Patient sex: M
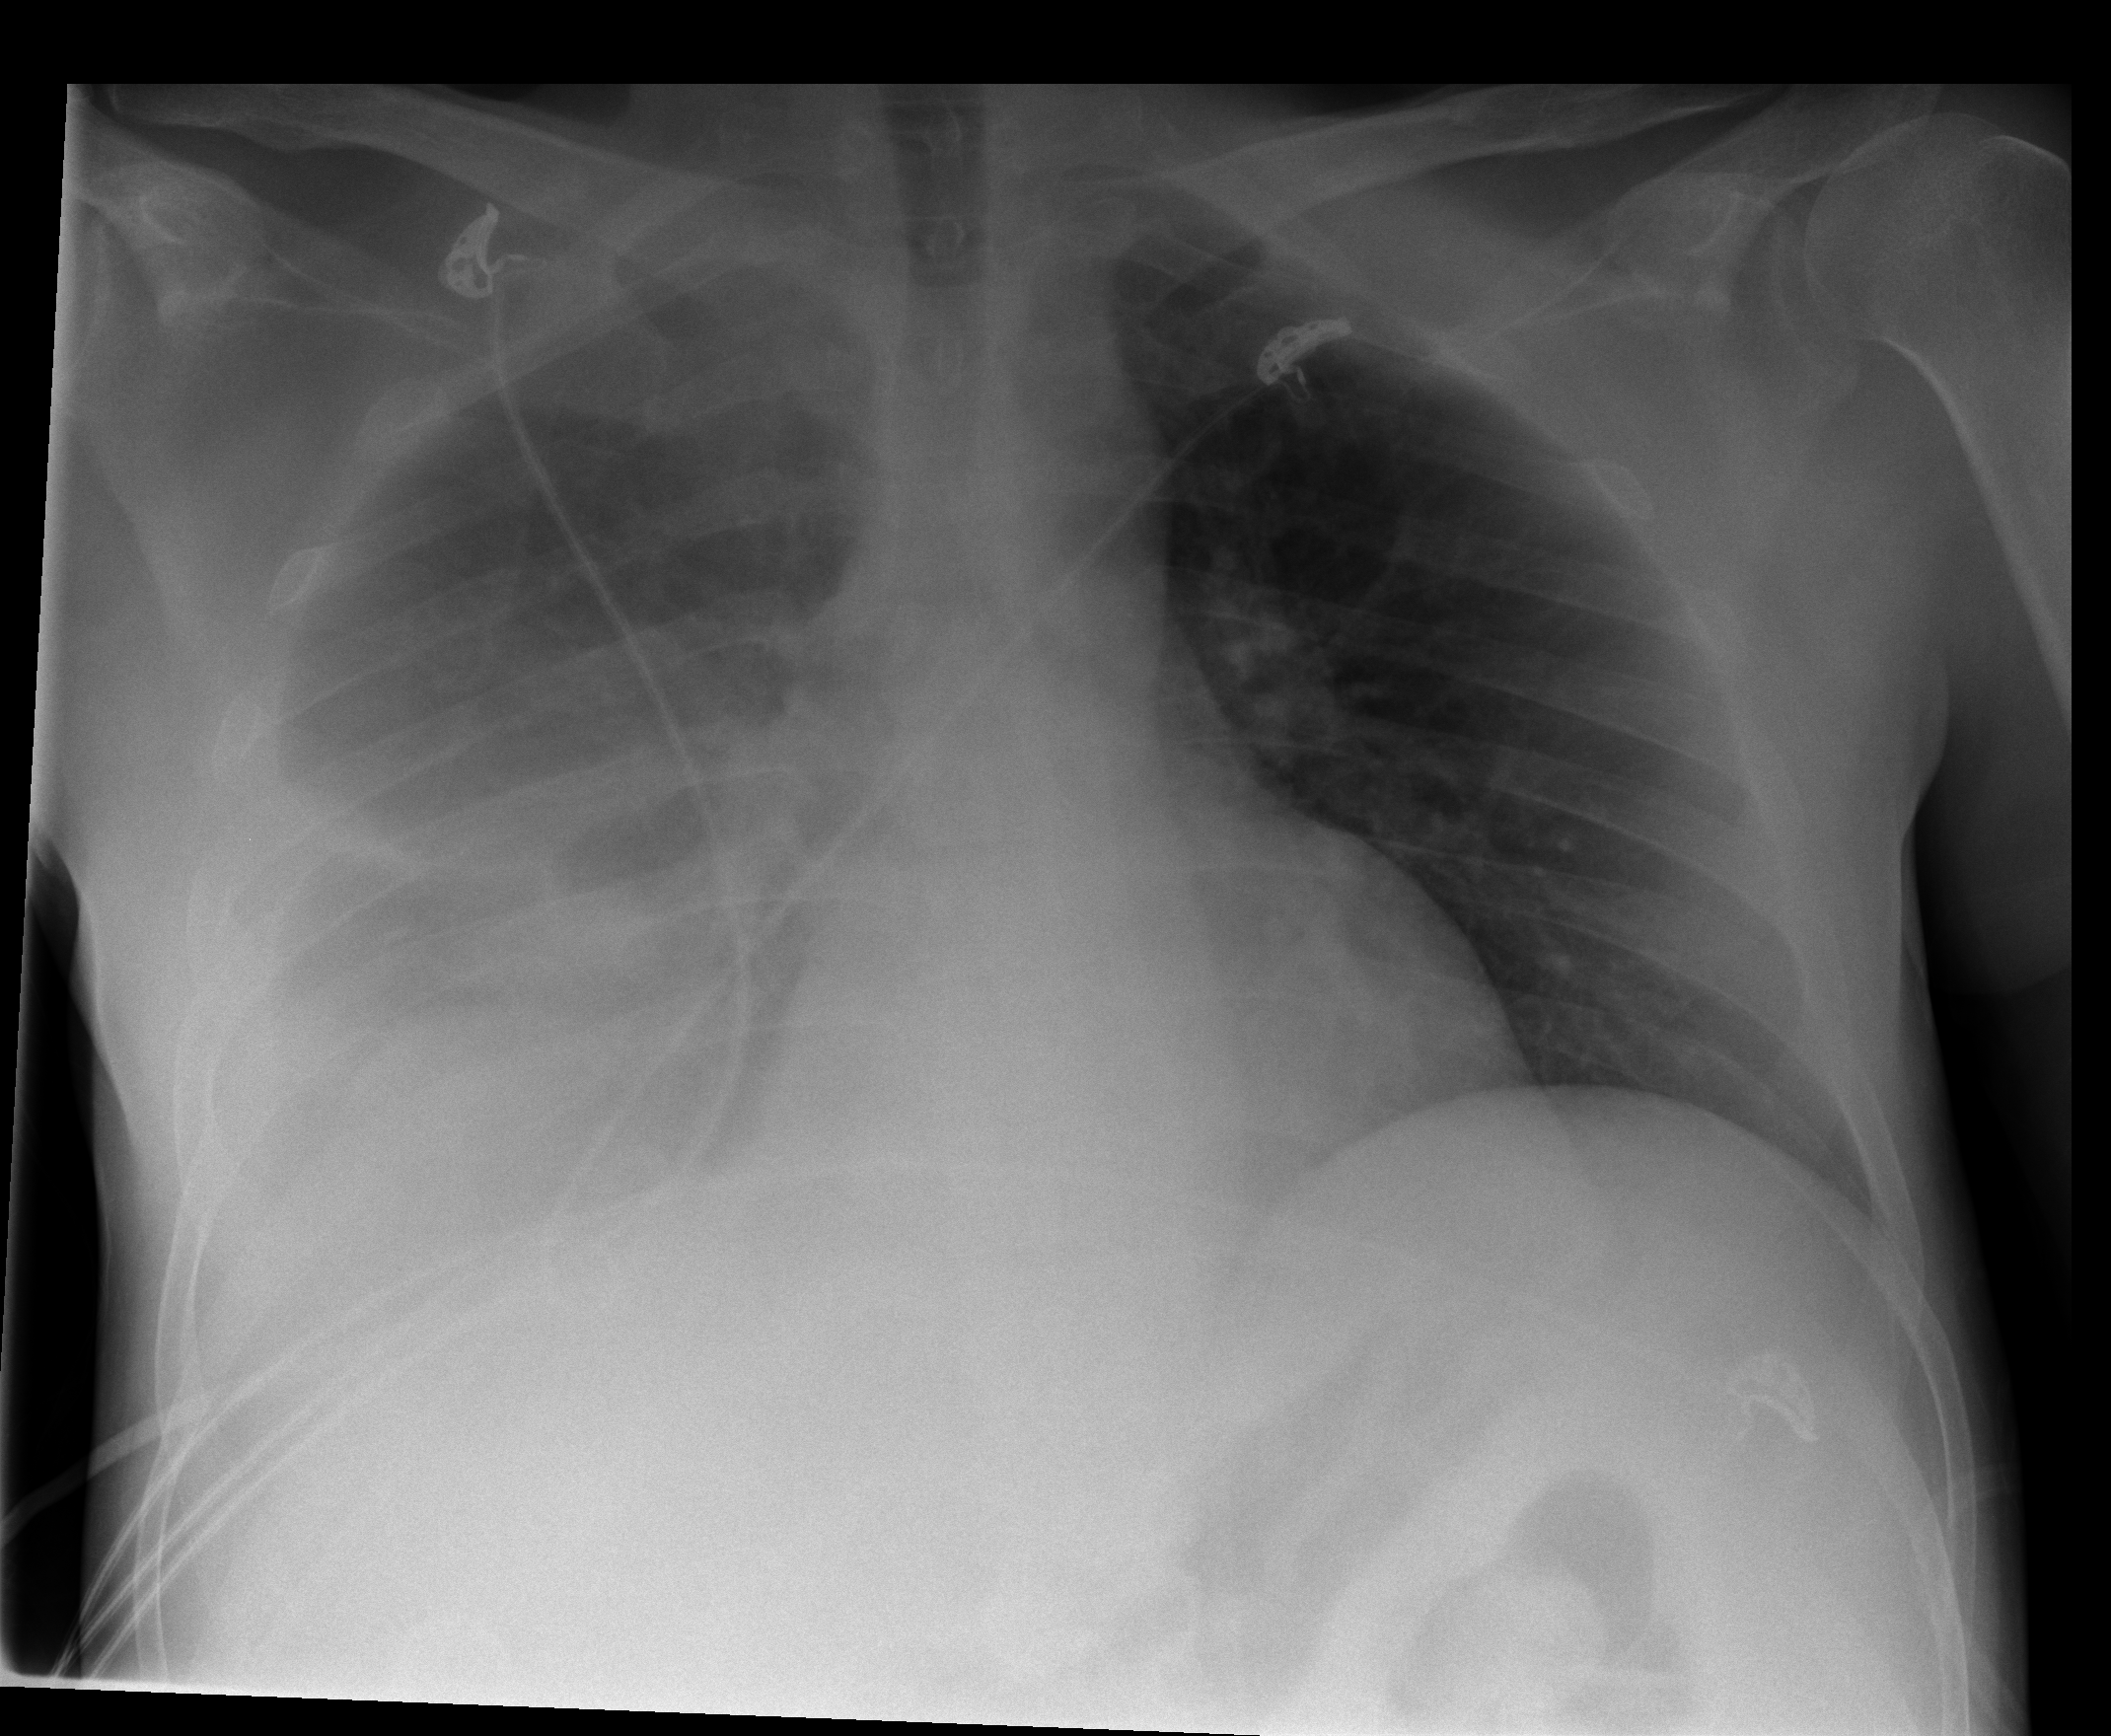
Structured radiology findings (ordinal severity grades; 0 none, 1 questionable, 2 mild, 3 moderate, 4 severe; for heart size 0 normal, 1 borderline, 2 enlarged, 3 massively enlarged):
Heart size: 0
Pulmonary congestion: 0
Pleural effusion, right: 3
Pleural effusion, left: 0
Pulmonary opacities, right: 0
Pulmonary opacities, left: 0
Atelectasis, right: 3
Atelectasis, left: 0